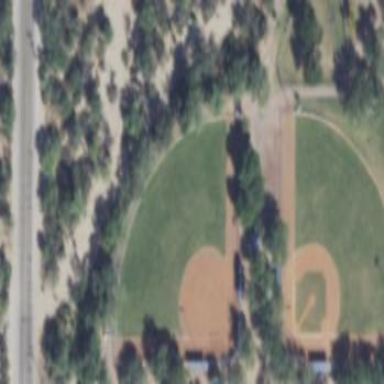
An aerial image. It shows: Softball pitch for leisure and sport activities.